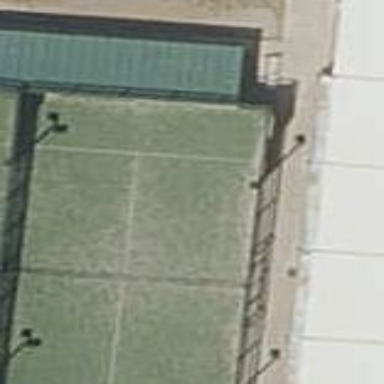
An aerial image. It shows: Tennis court on pitch.